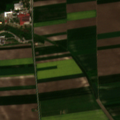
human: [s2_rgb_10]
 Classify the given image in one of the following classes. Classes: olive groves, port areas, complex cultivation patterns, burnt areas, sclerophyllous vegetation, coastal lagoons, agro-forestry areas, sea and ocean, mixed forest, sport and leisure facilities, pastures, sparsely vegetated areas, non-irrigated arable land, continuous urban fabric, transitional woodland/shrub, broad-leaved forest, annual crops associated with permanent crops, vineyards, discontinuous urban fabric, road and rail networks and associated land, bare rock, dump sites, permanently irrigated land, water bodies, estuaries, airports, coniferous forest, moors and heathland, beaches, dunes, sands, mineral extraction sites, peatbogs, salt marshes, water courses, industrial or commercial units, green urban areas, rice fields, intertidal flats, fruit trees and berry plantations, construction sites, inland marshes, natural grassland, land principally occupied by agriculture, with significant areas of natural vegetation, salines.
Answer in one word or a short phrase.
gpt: industrial or commercial units, non-irrigated arable land